Current action and preconditions to check: path_clear

Your task: For each precondition in the list above, predict whether it will hold at this action.

Consider the current scene as observed from the mobile robot's camera, and analyze the predicted future states of all dynamic agents (e.g., people, animals, vehicles, or any moving entities) within the NEXT SECOND.

IMPORTANT: Only answer "very likely" if you are absolutely certain—based on strong, clear evidence—that a dynamic agent will violate the precondition in the predicted future state. Do NOT answer "very likely" for unlikely, ambiguous, or low-probability risks.

Ask yourself for each precondition: Is there a high probability, with clear and convincing evidence, that the predicted future states of any dynamic agent will interfere with the predicted future state of the currently executing action within the NEXT SECOND, causing that precondition to fail?

Assess the risk level based on these predictions. Use "likely" or "very likely" if motions create a clear risk of interference.

Use "neutral" or "improbable" if agents are nearby but their predicted paths are clearly diverging or non-conflicting.

Failure Risk Categories: "very improbable", "improbable", "neutral", "likely", "very likely"

Answer Format: Output ONLY the probability_of_failure value from these categories: "very improbable", "improbable", "neutral", "likely", "very likely"

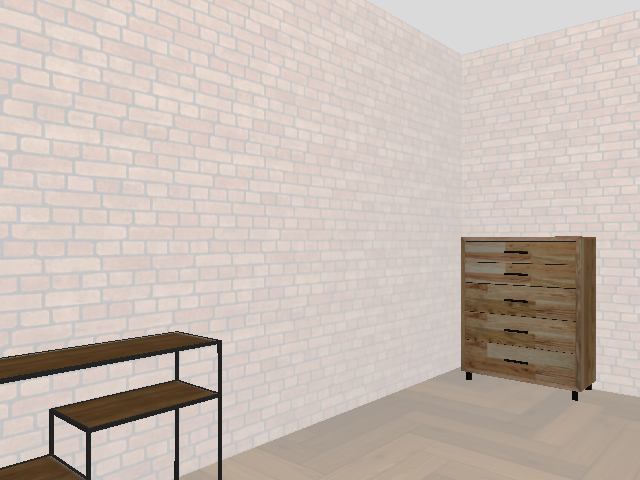

Answer: very improbable